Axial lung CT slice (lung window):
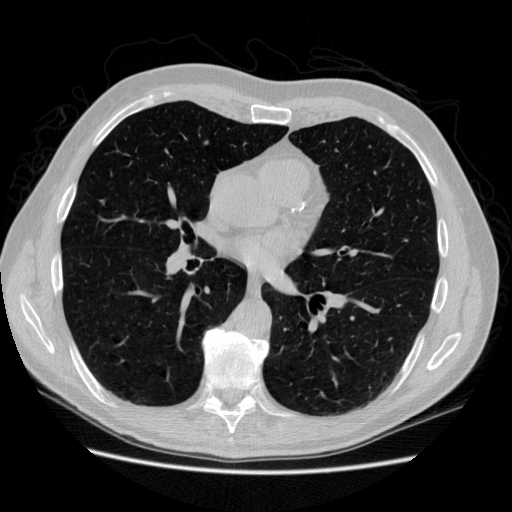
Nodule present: no